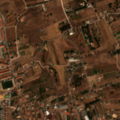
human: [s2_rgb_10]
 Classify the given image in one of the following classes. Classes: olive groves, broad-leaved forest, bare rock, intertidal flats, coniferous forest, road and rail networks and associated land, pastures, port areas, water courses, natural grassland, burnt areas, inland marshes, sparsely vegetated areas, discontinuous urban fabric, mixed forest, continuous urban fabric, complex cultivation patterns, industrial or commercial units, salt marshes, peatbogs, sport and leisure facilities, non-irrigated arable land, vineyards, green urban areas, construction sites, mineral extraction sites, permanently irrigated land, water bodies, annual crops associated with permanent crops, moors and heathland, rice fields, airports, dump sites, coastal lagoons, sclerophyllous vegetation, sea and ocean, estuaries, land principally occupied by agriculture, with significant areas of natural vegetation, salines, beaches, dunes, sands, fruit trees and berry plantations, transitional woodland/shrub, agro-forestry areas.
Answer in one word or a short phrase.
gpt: discontinuous urban fabric, complex cultivation patterns, transitional woodland/shrub